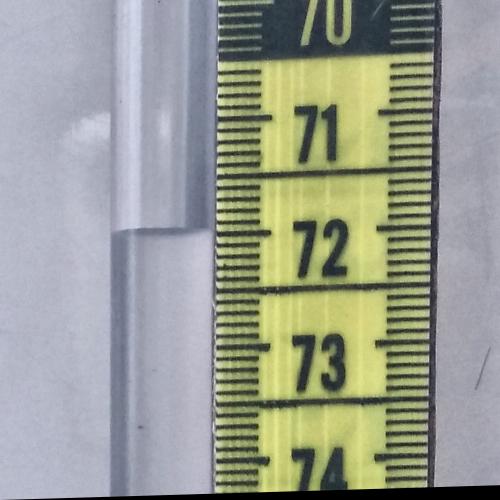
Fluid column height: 72.0 cm